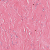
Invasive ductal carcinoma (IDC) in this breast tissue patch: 0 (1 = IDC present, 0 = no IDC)